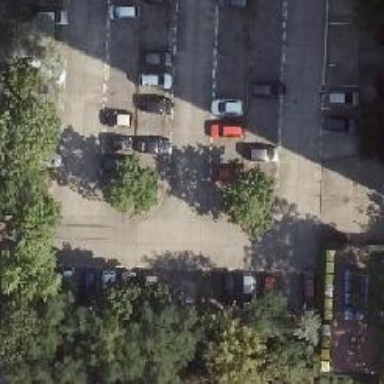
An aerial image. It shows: Parking aisle with concrete surface.